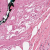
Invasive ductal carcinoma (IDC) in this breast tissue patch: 0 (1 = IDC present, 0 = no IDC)